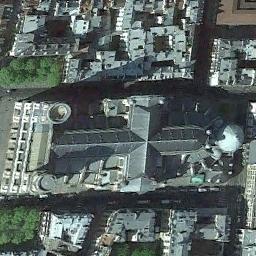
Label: church